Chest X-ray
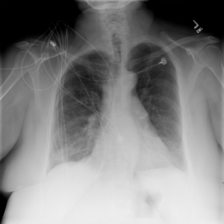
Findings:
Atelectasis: positive
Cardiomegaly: negative
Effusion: negative
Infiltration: positive
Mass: negative
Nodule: negative
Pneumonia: negative
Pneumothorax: negative
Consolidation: negative
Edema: negative
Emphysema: negative
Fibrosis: negative
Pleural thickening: negative
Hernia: negative